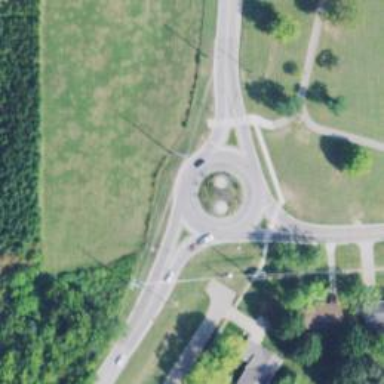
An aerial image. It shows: Tertiary road leading to roundabout.